What has changed from the first image to the second?
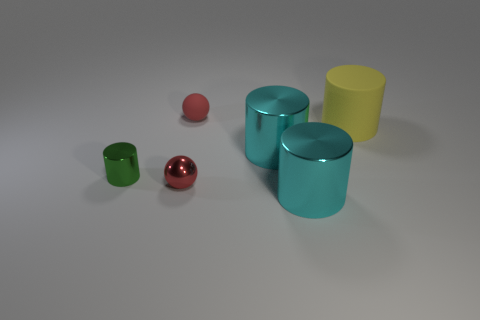
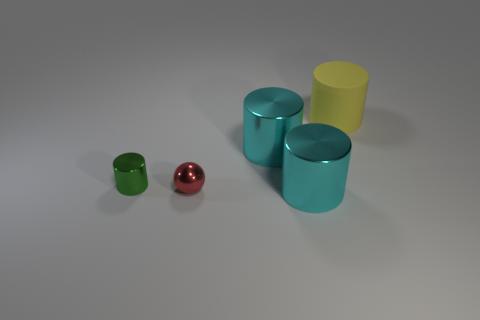
the rubber sphere has disappeared
the red rubber object is missing
the red rubber object is gone
the small red rubber sphere that is behind the small cylinder is no longer there
the tiny red rubber sphere behind the large yellow matte cylinder has disappeared
the tiny red rubber sphere behind the yellow thing is gone
the small red rubber sphere that is behind the tiny red metal thing has disappeared